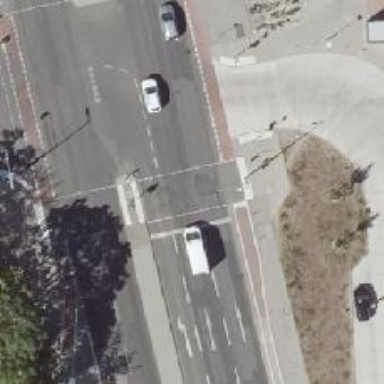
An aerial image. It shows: Footway crossing with traffic signals and central island.